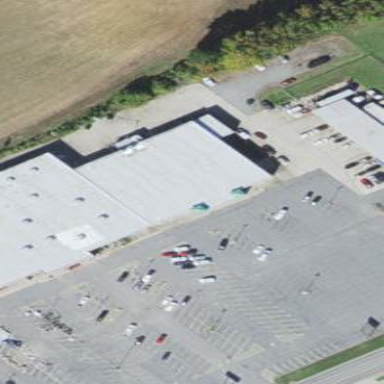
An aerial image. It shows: Variety store located in building.